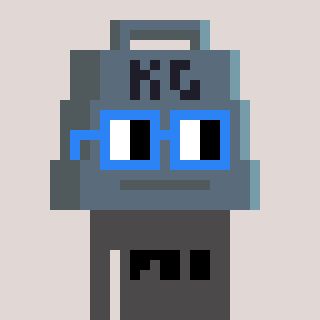
a pixel art character with square blue glasses, a weight-shaped head and a grayscale-colored body on a warm background